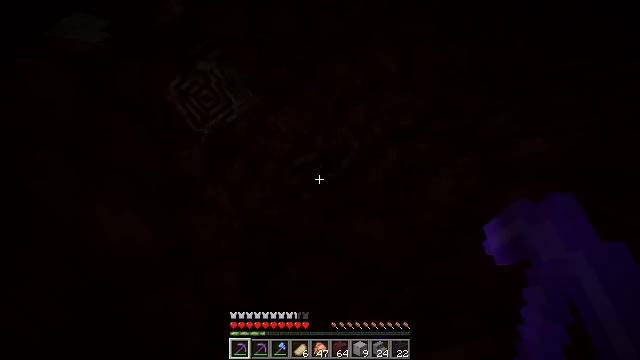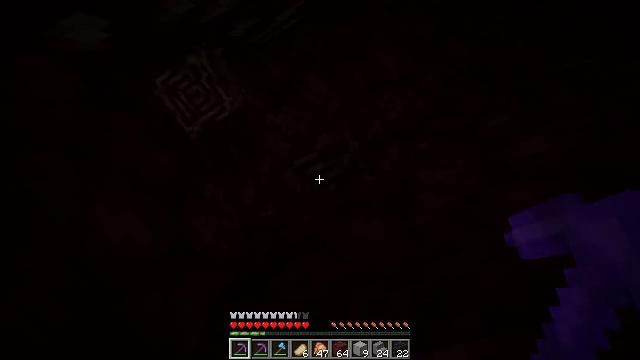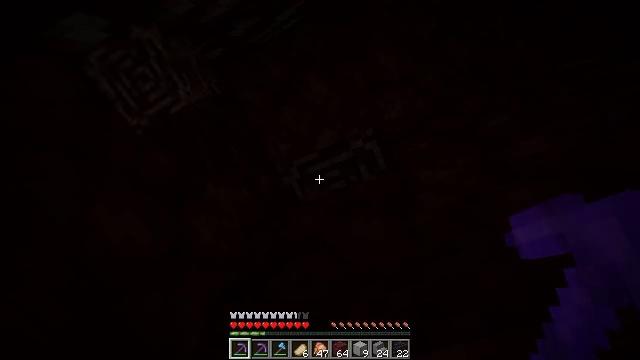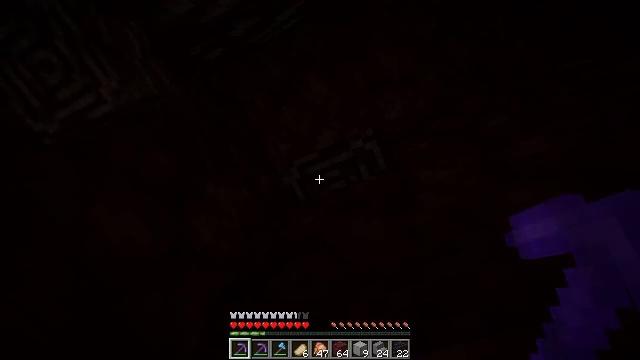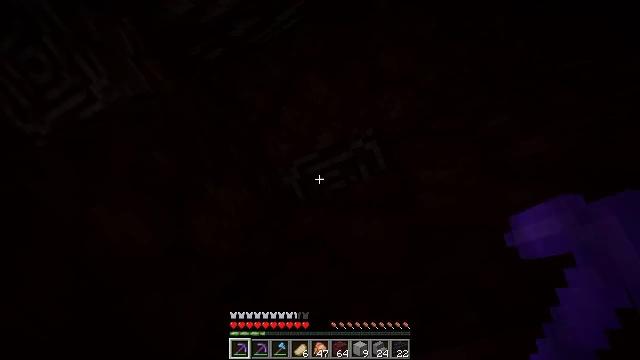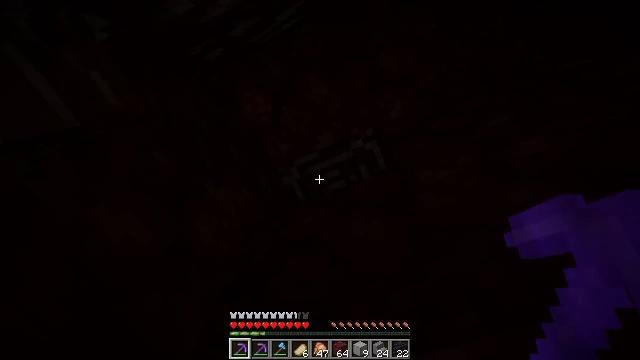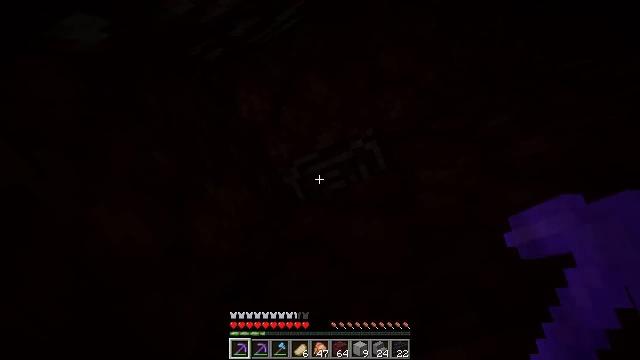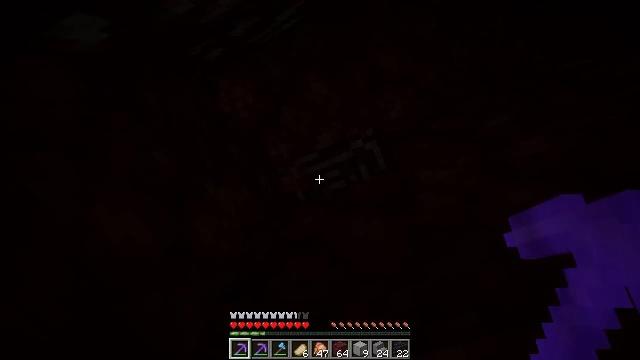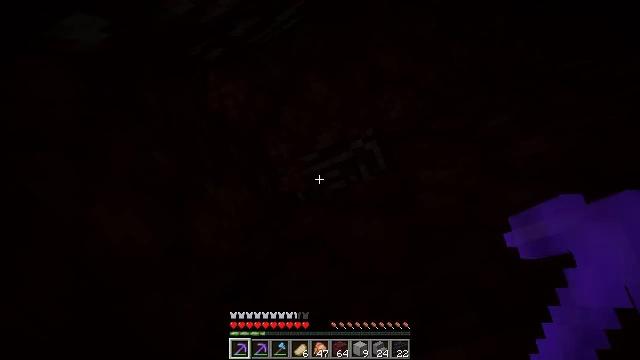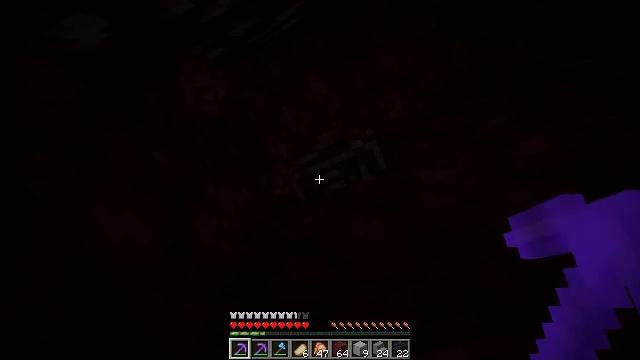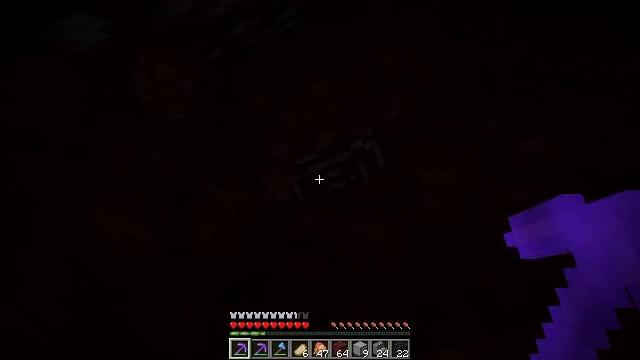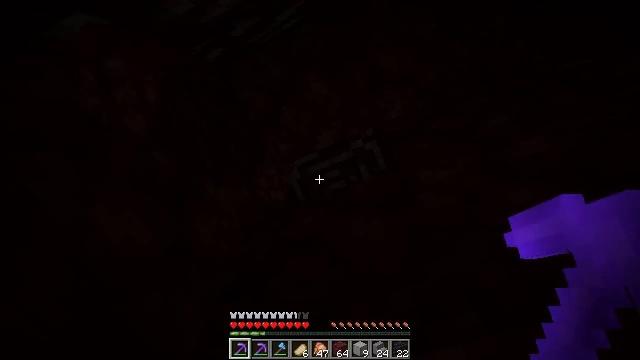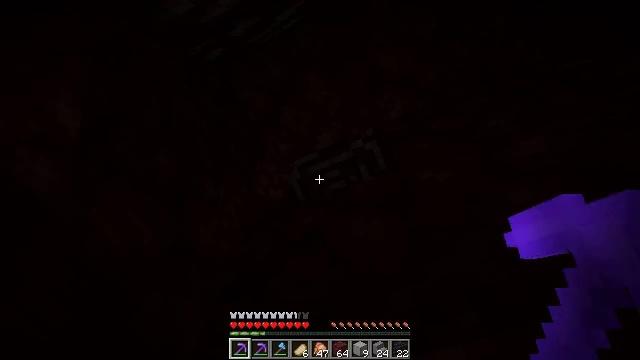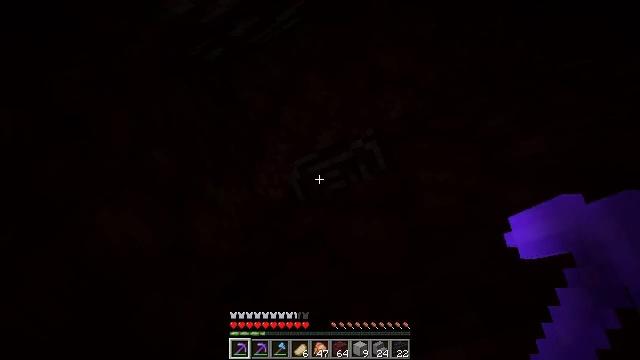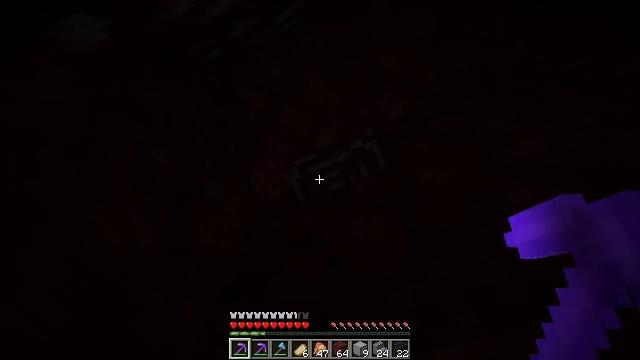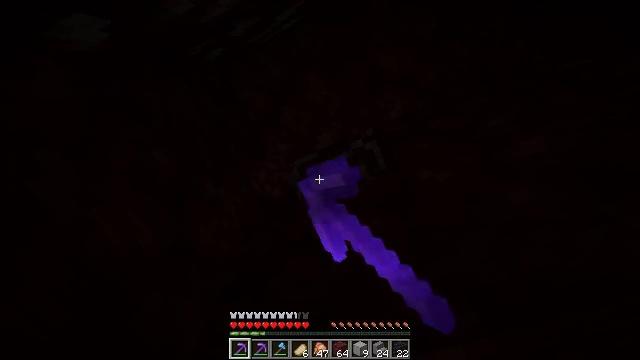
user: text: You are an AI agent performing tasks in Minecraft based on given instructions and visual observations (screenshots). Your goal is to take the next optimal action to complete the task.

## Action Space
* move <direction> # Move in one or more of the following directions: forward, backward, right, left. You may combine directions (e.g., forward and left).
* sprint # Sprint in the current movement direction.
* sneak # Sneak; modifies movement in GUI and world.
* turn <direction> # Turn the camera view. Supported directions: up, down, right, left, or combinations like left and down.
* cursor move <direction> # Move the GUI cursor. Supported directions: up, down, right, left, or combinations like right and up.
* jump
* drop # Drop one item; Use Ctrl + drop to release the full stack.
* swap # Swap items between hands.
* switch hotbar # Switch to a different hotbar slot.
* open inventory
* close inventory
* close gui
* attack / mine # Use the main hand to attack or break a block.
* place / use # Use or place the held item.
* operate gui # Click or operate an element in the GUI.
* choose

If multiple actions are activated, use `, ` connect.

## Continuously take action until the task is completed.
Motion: motion action
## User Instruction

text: Collect ancient debris for Netherite crafting.
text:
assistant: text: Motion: no_op
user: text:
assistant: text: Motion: no_op
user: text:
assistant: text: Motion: no_op
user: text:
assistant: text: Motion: no_op
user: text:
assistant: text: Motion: no_op
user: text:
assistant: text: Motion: no_op
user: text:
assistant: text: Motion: no_op
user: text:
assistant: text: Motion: no_op
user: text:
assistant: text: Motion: no_op
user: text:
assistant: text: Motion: no_op
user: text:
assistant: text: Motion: no_op
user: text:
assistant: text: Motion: no_op
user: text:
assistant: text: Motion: no_op
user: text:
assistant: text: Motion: attack / mine
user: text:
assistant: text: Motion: attack / mine
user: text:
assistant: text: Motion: attack / mine
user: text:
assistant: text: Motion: attack / mine
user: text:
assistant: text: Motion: attack / mine
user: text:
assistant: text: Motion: attack / mine
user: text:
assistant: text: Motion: attack / mine
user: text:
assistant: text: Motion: attack / mine
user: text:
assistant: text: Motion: attack / mine
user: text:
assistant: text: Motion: turn right, attack / mine
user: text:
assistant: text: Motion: attack / mine
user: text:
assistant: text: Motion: attack / mine
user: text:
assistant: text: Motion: attack / mine
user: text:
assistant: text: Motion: attack / mine
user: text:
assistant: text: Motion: attack / mine
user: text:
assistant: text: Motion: attack / mine
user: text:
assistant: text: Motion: attack / mine